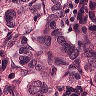
Metastatic tissue present: yes